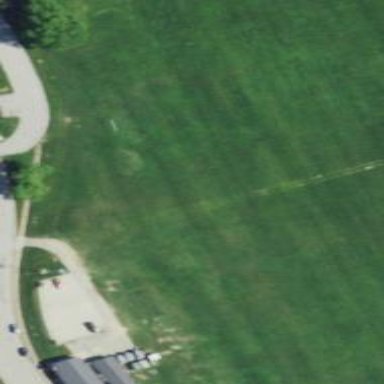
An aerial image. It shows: Soccer pitch for leisureland activities.